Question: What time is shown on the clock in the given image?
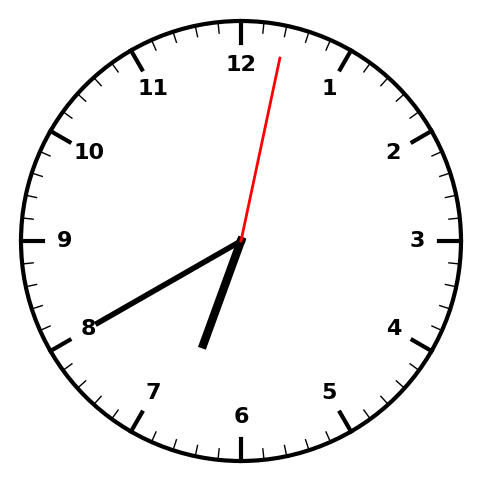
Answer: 06:40:02